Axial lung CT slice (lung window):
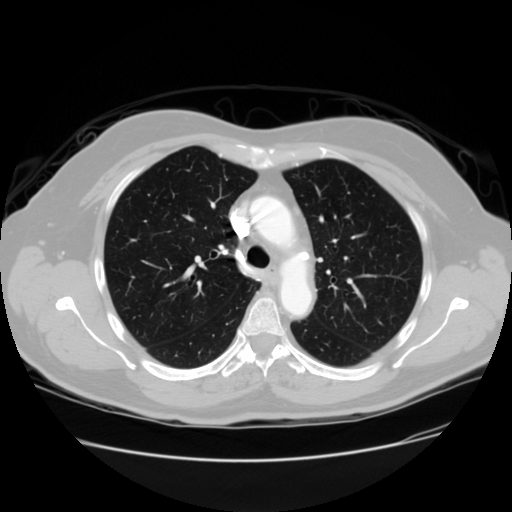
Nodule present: no